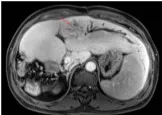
Multistage liver-enhanced CT and gadoxetate disodium-enhanced MRI scans of the liver showed that S3 and S4 occupied the liver at the first visit. The red arrow indicates an intrahepatic tumor. (H) Initiation-MRI image in the period of hepatobiliary phase.
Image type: radiology (mri)